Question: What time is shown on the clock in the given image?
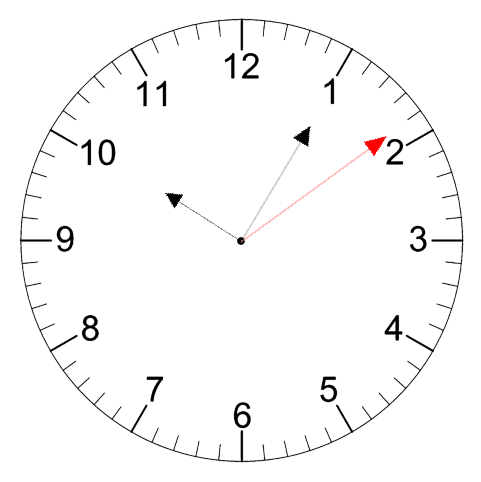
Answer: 10:05:09